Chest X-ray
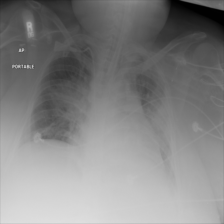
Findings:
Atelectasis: negative
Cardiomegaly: negative
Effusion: negative
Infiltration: negative
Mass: negative
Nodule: negative
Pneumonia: negative
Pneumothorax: negative
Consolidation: negative
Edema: positive
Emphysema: negative
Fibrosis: negative
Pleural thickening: negative
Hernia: negative